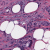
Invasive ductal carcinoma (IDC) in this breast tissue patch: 1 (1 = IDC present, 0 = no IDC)